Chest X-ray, PA view. Patient: 75 years old, sex M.
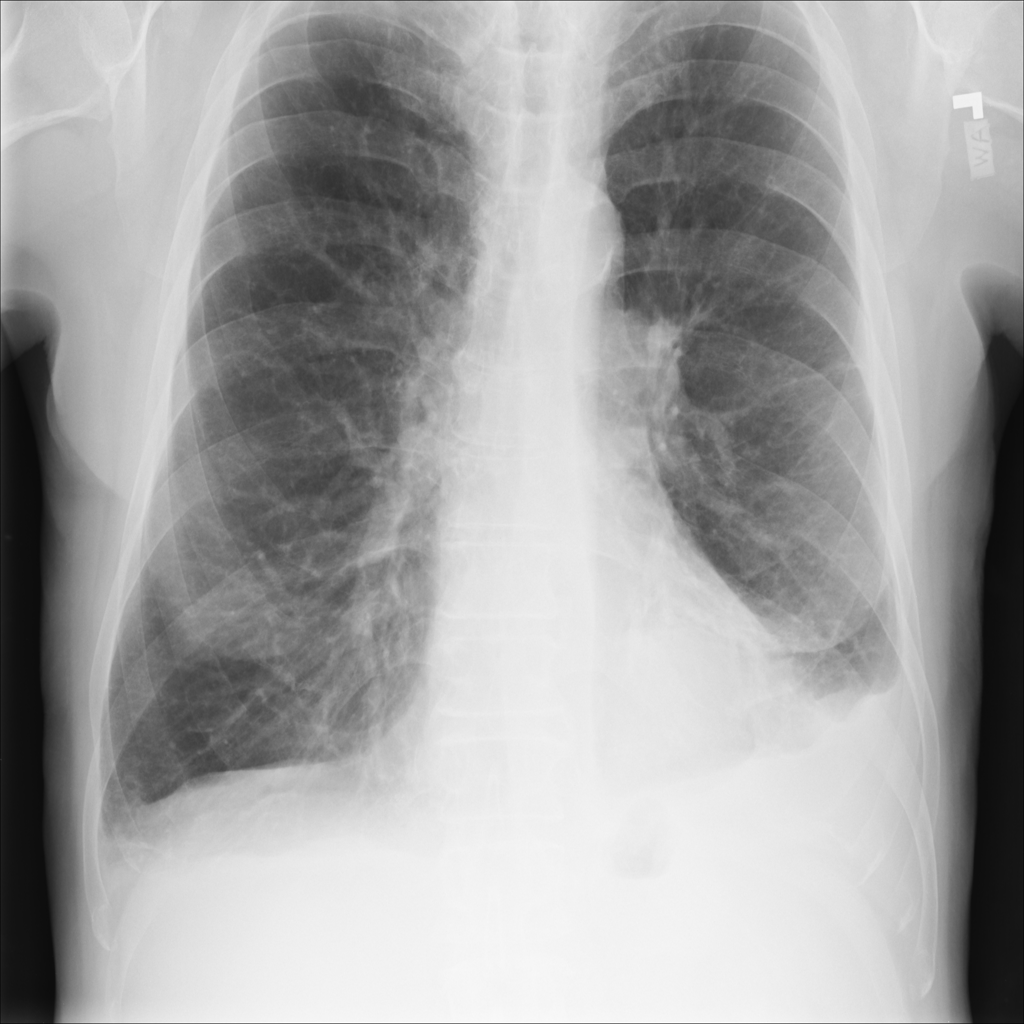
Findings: Effusion